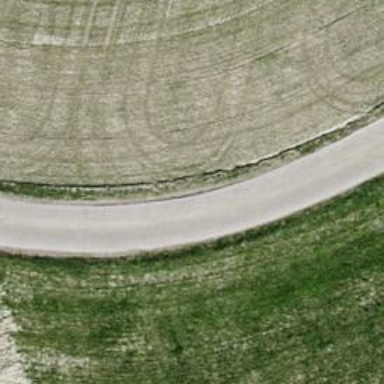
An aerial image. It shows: Well-maintained track road with grade 1 tracktype.